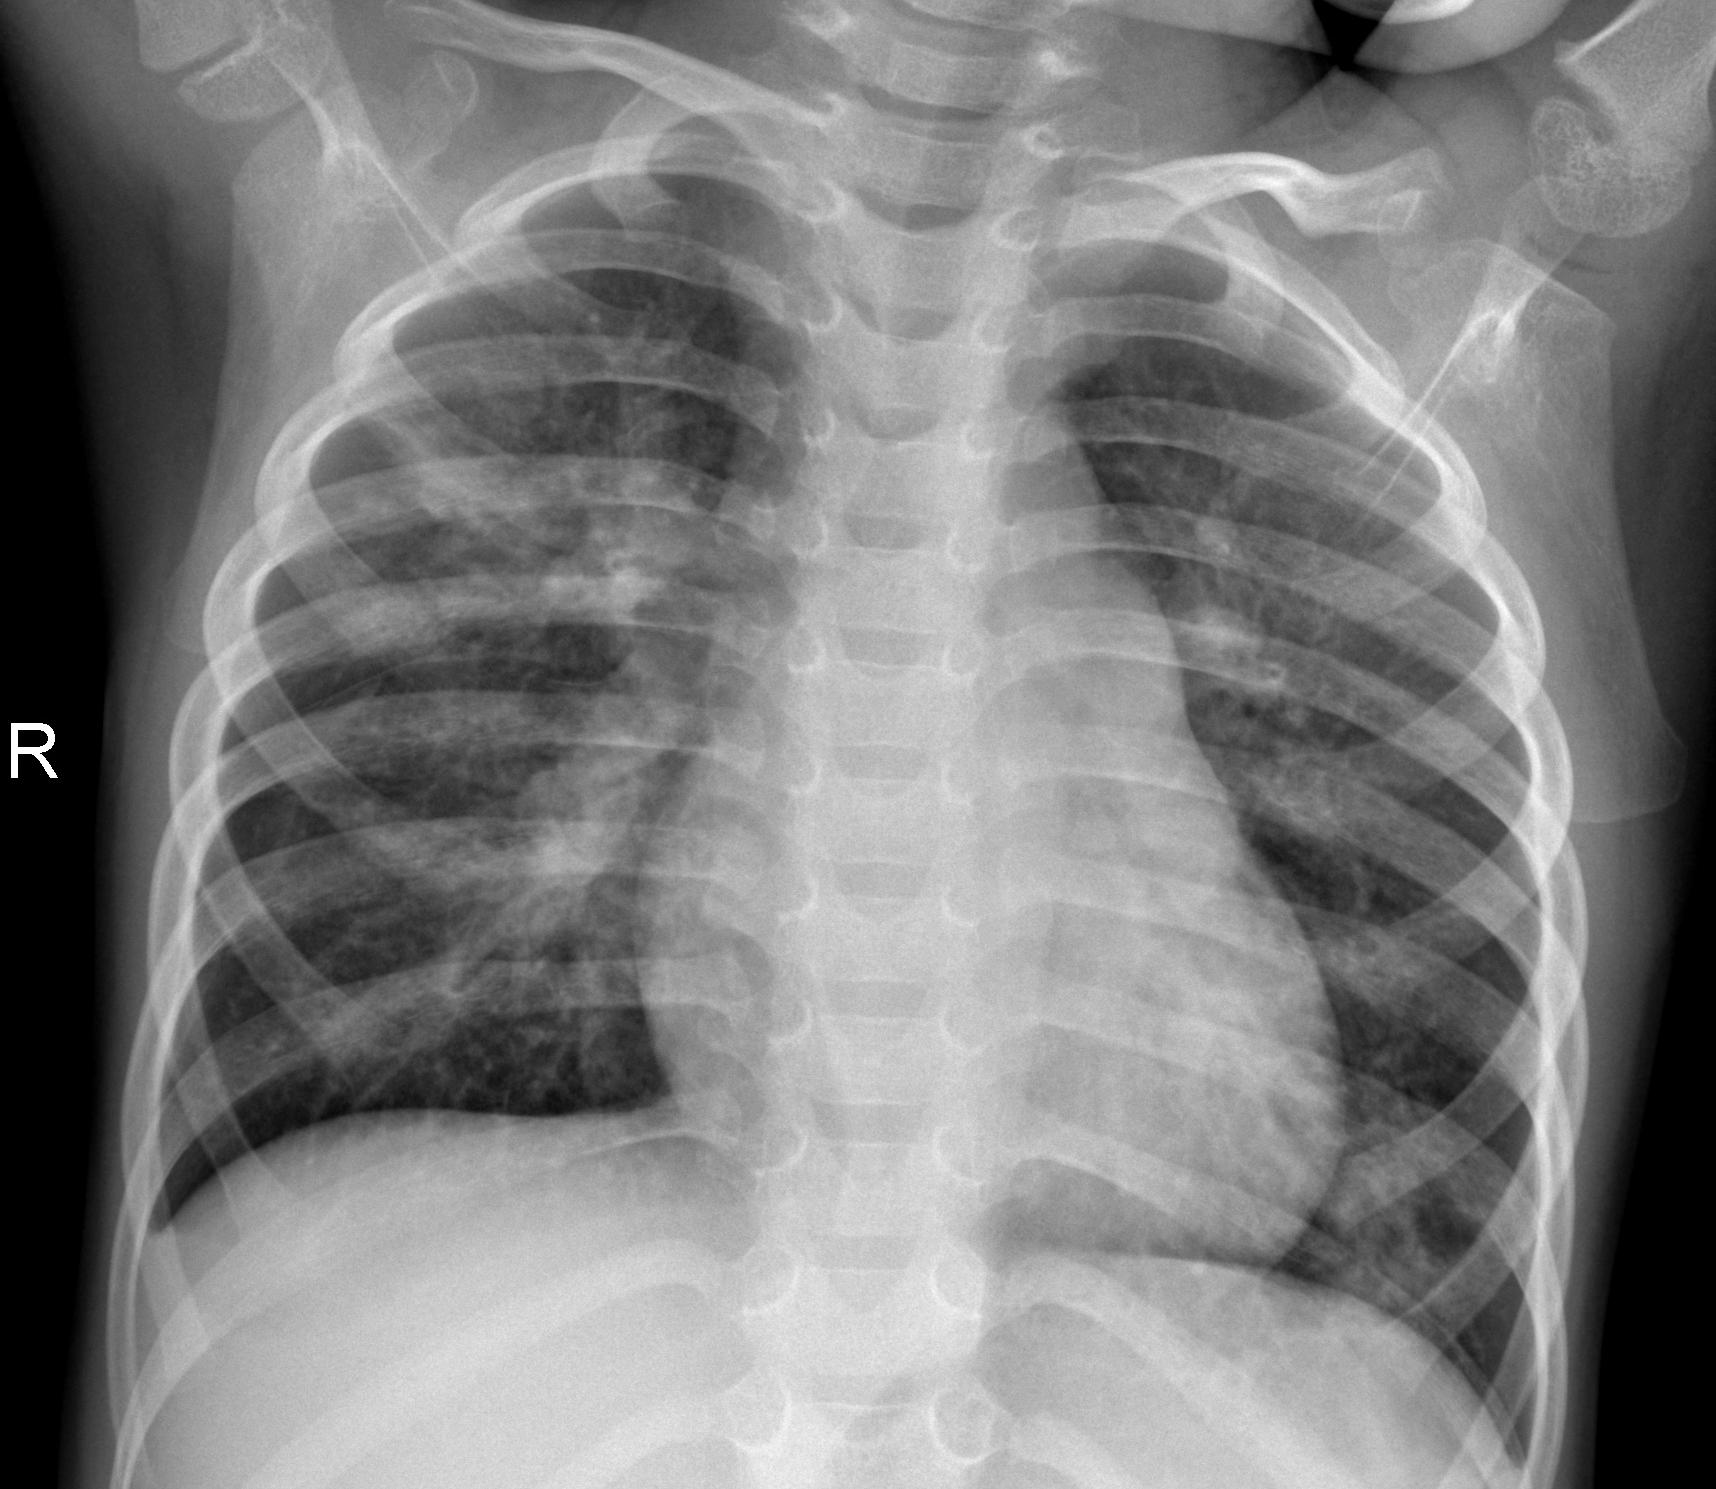
Diagnosis: PNEUMONIA